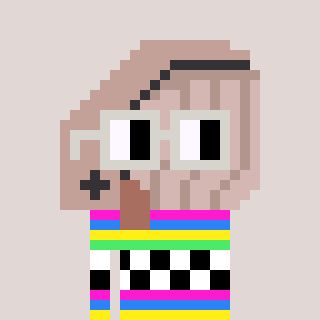
a pixel art character with square light gray glasses, a whale-shaped head and a bege-colored body on a warm background